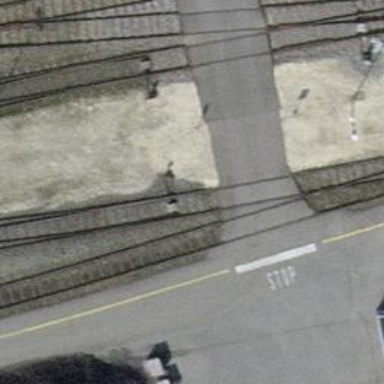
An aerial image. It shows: Single-track spur railway line.